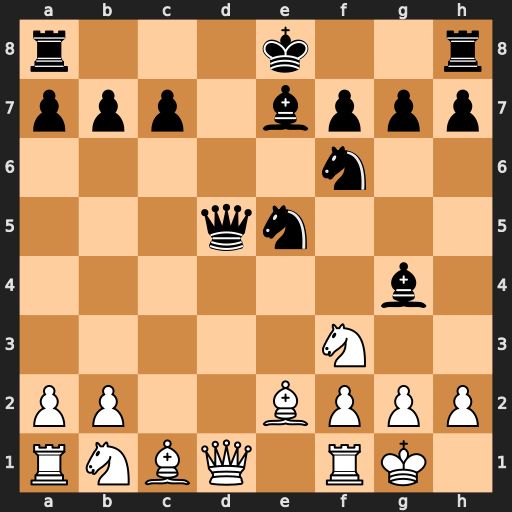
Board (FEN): r3k2r/ppp1bppp/5n2/3qn3/6b1/5N2/PP2BPPP/RNBQ1RK1
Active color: w
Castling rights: kq
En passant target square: -
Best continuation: Nxe5 Bxe2 Qxe2